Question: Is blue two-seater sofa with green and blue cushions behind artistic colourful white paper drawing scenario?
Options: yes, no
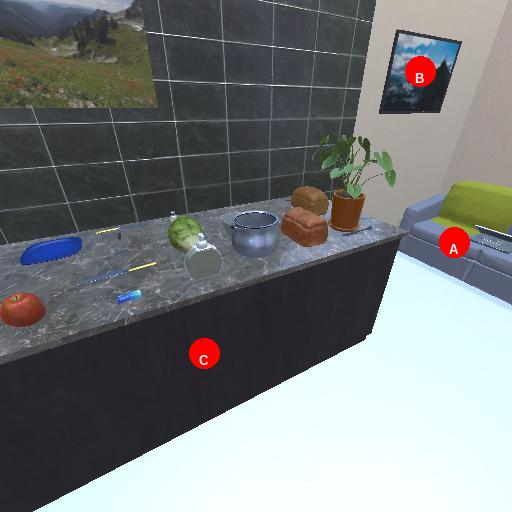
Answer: yes